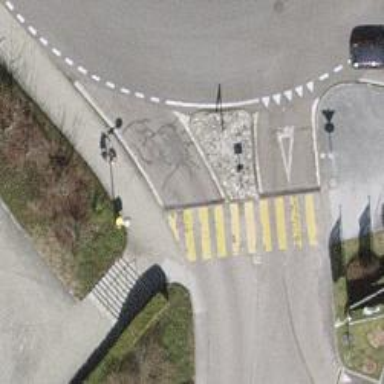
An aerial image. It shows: Zebra crossing on the road.